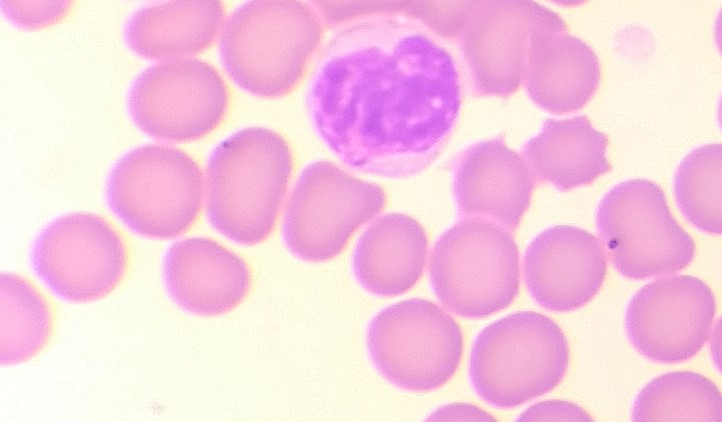
White blood cell type: Lymphocyte